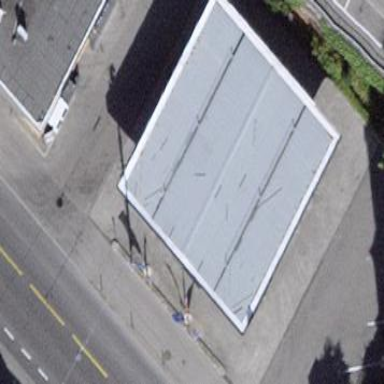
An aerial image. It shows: Fuel station.